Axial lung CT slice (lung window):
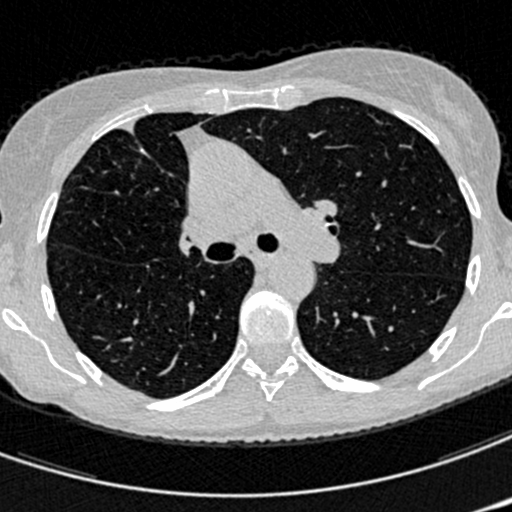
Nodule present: no